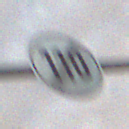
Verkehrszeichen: EndeGeschwindigkeit110
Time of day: Night
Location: Outdoor (Nature)
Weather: Overcast
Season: NotSpecified
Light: Artificial